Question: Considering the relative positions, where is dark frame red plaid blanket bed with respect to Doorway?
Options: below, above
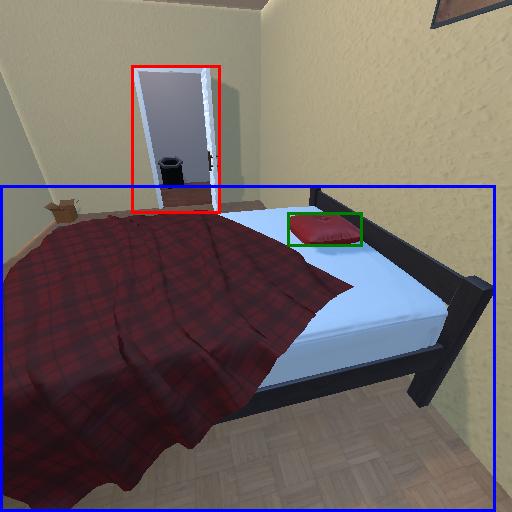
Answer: below